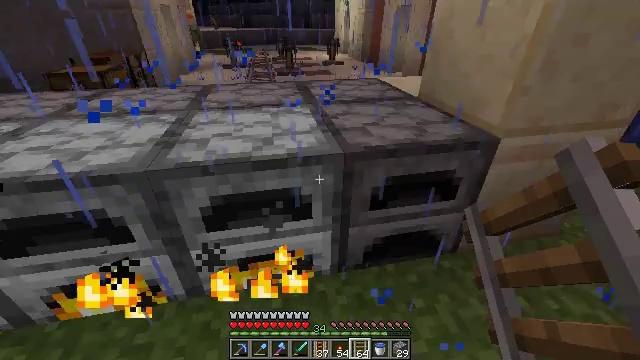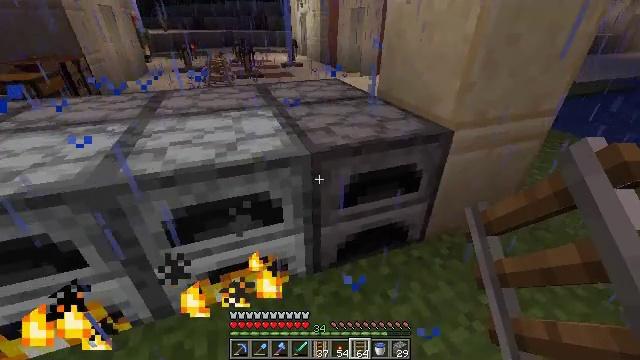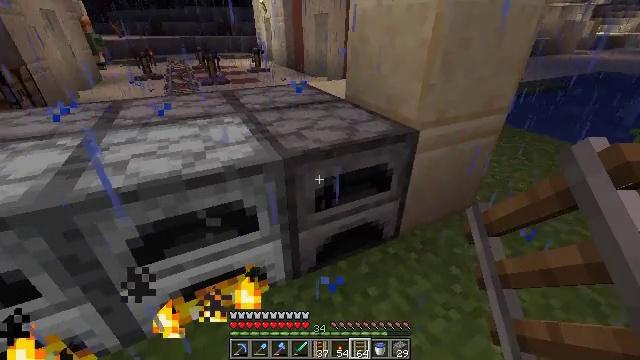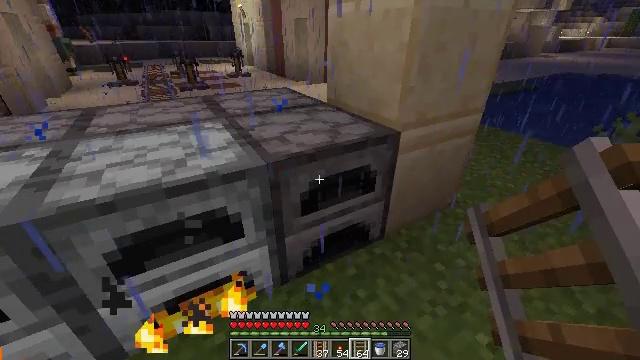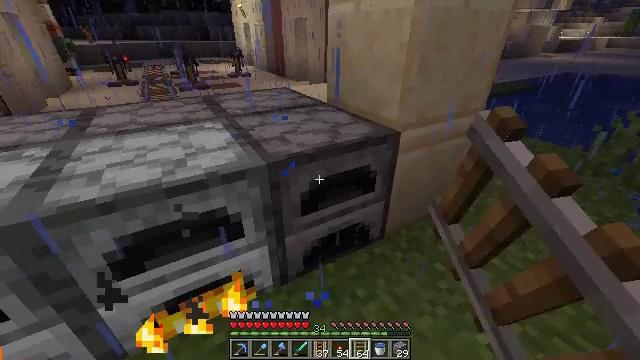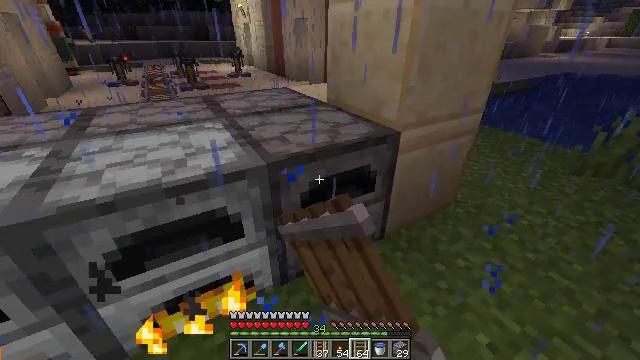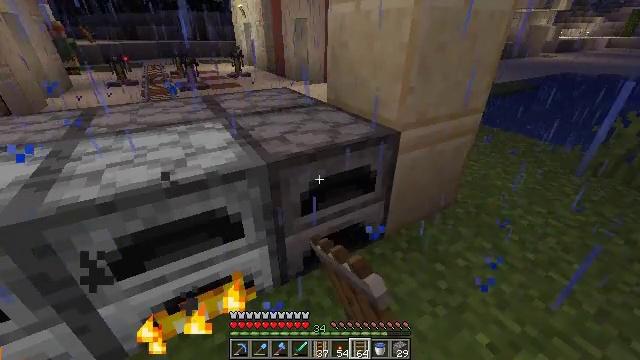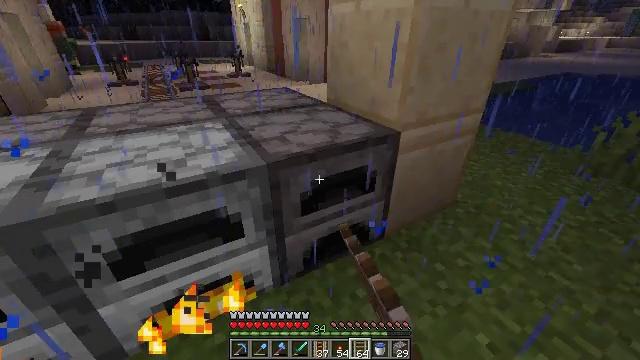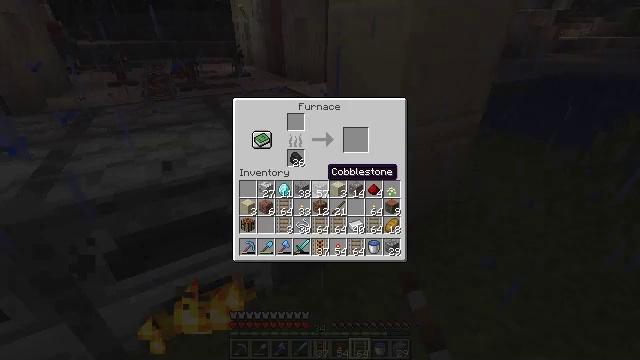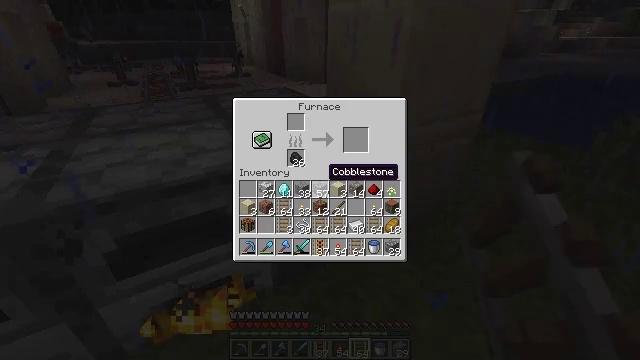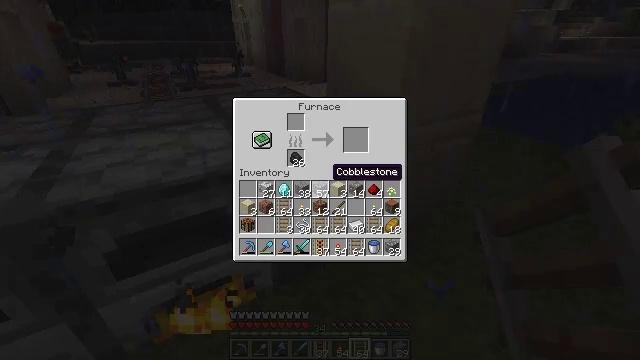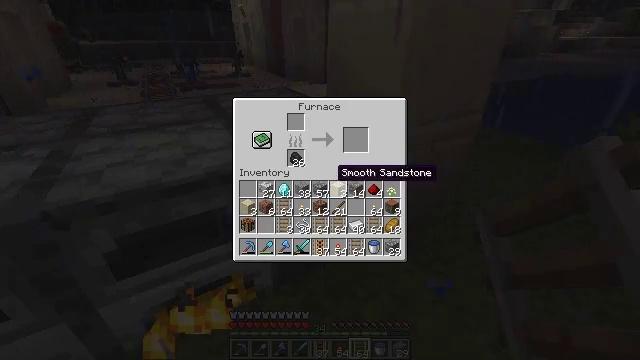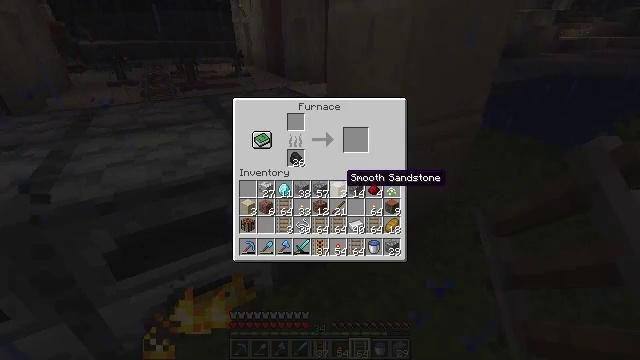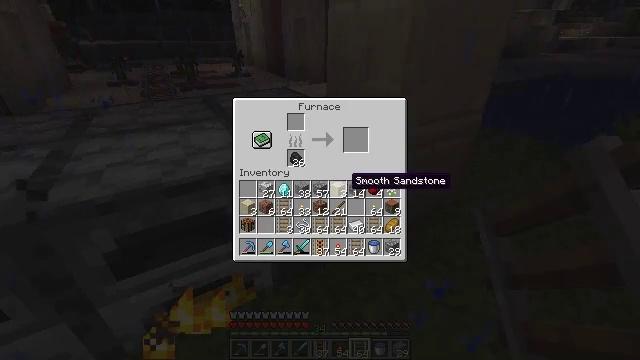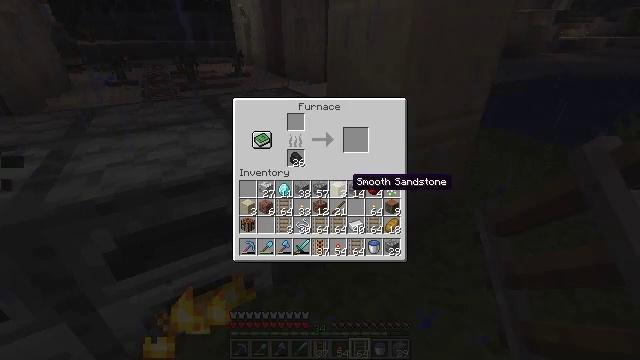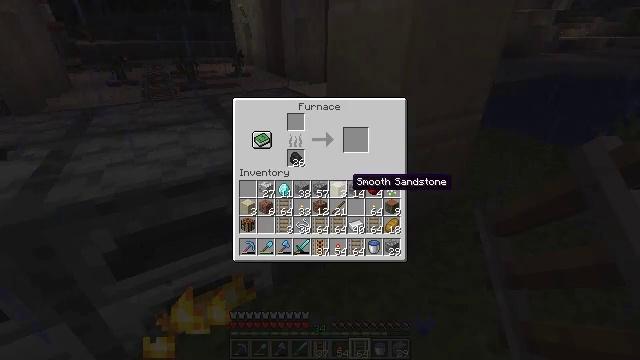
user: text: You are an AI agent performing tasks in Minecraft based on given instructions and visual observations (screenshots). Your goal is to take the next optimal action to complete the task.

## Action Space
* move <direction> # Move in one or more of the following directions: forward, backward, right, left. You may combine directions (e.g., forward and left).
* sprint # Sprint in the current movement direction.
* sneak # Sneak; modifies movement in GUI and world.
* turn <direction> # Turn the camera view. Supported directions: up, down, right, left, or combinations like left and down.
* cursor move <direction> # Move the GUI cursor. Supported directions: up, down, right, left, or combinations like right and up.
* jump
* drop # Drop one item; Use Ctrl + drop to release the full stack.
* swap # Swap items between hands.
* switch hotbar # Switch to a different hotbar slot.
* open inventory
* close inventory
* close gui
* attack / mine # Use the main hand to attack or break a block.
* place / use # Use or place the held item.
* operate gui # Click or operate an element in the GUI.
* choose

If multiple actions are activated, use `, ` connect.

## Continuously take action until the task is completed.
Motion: motion action
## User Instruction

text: Remove a smooth sandstone from the inventory.
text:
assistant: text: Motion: turn right
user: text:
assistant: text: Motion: turn right
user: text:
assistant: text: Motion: turn right, use / place
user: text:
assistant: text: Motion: use / place
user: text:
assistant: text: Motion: use / place
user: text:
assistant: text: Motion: no_op
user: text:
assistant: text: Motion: no_op
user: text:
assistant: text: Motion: no_op
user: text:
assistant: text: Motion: no_op
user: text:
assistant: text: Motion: no_op
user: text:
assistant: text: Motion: no_op
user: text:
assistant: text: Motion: sneak, cursor move right
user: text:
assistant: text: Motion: sneak
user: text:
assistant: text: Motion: sneak
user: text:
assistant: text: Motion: sneak
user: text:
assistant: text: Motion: sneak
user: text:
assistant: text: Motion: sneak
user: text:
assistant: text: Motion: sneak
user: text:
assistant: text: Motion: sneak
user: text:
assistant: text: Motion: sneak
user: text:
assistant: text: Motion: sneak, choose
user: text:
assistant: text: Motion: sneak, choose
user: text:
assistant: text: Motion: sneak, choose
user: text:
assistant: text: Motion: sneak
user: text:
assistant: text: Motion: sneak
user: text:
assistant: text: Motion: sneak
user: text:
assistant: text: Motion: no_op
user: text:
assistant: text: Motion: cursor move left
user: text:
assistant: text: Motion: turn left
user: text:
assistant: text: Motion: turn left